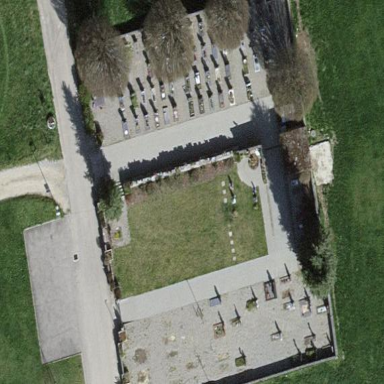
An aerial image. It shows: Cemetery.